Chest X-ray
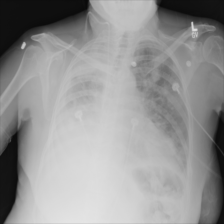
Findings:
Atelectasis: negative
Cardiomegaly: negative
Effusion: negative
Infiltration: negative
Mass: negative
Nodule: negative
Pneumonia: negative
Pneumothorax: negative
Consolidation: negative
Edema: negative
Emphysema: negative
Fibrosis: negative
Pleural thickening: negative
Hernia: negative